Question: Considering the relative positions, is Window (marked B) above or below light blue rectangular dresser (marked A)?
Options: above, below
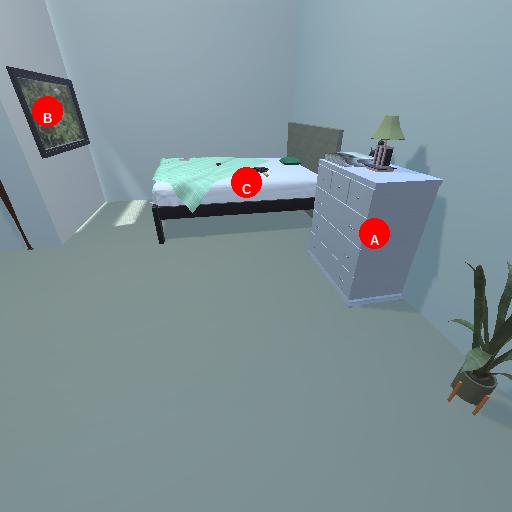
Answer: above